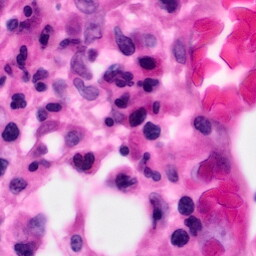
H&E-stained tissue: Pancreatic